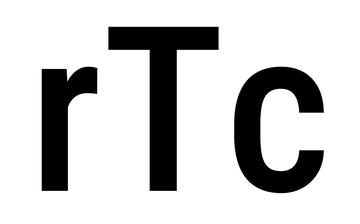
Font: Roboto_Condensed_Medium